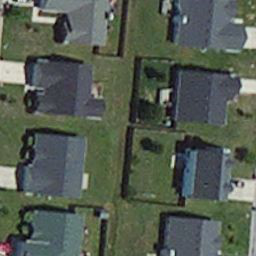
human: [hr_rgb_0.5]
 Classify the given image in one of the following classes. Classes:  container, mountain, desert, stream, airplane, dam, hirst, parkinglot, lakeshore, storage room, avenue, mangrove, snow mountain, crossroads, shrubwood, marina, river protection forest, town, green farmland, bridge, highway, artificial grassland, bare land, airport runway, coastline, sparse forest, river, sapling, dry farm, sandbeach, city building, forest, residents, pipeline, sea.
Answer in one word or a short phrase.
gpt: residents